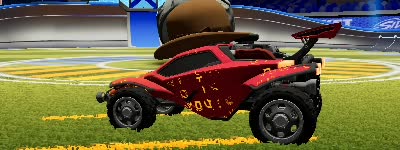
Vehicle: octane